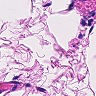
Metastatic tissue present: no